Field crop: maize
Growth stage: 2
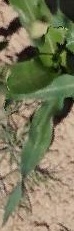
Species: maize